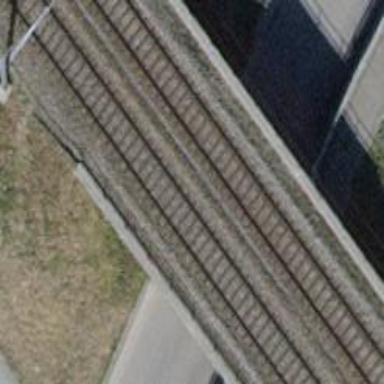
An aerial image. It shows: Bridge over railway with electrified contact lines.